Question: at the moment I try to implement a to a visual-editor based on the <URL>.
I've looked around but got more and more confused as I recognized that the development of this feature/function was a long and rocky road for the community and developers.
Because of that, many solutions seems to be already outdated.
But at the moment I found <URL>.
The implementation was easy, but it only can zoom/control the objects in (inner of) the canvas. Not the canvas too. But I would like to zoom the canvas, too. (inner of the viewport)
For better understanding what I'm looking for I made a simple explanation-image:

Is there a way to do this with the fabricjs-viewport plugin or another not outdated solution?
I saw already some pages who using such viewport like zoom feature with scroll support, too. But there I wasn't sure if they belong to the .
Thanks already for every hint and tipp which could lead me to the right direction.
Greetings,
Sascha
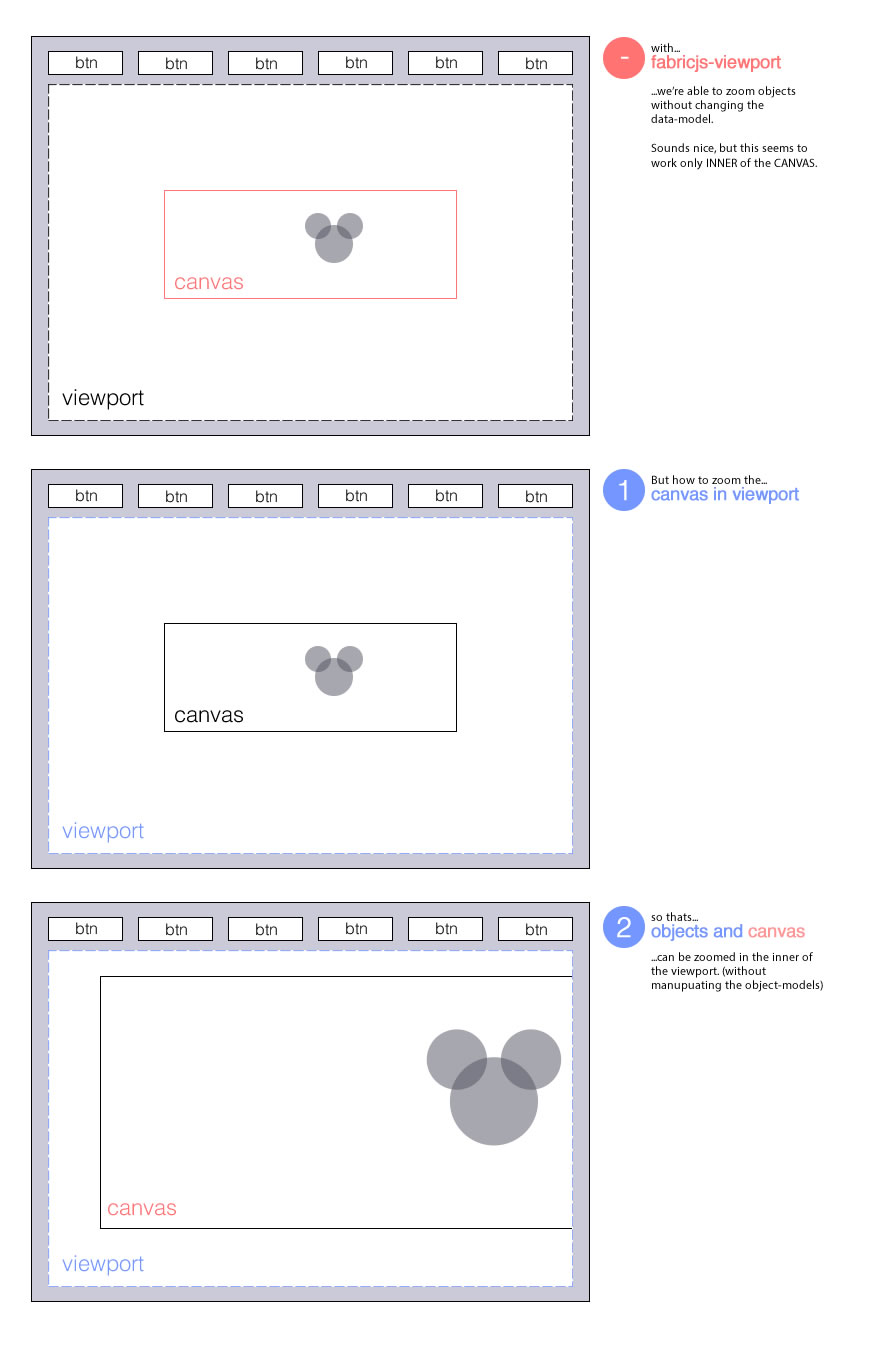
Answer: you can create zoomIn & zoomOut functionality with the feabricjs
in order to the canvas itself , change its and parametes, into the zoomIn/zoomOut functions, so when it goes to change the objects, it will also :
:
'''
canvas.setHeight(canvas.getHeight() * SCALE_FACTOR);
canvas.setWidth(canvas.getWidth() * SCALE_FACTOR);
'''
:
'''
canvas.setHeight(canvas.getHeight() * (1 / SCALE_FACTOR));
canvas.setWidth(canvas.getWidth() * (1 / SCALE_FACTOR));
'''
please take a look on the live fiddle example that i made , which it zoomsIn and Out objects and canvas, the .
live fiddle example: <URL>
hope helps,
good luck